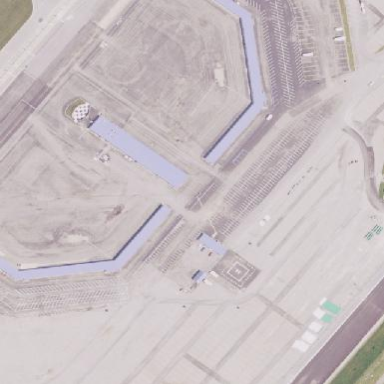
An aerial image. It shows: Raceway for motor sports.